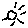
Label: sun